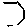
Label: hexagon